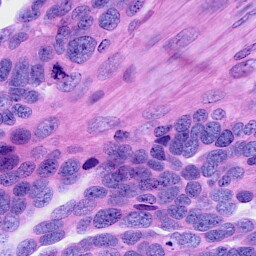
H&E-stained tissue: Ovarian